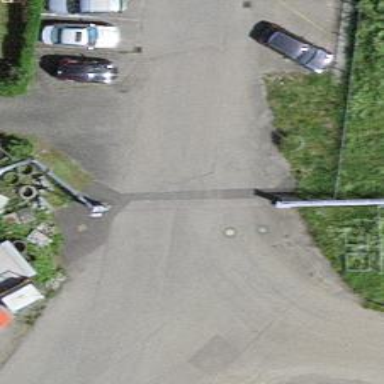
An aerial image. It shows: Gate.